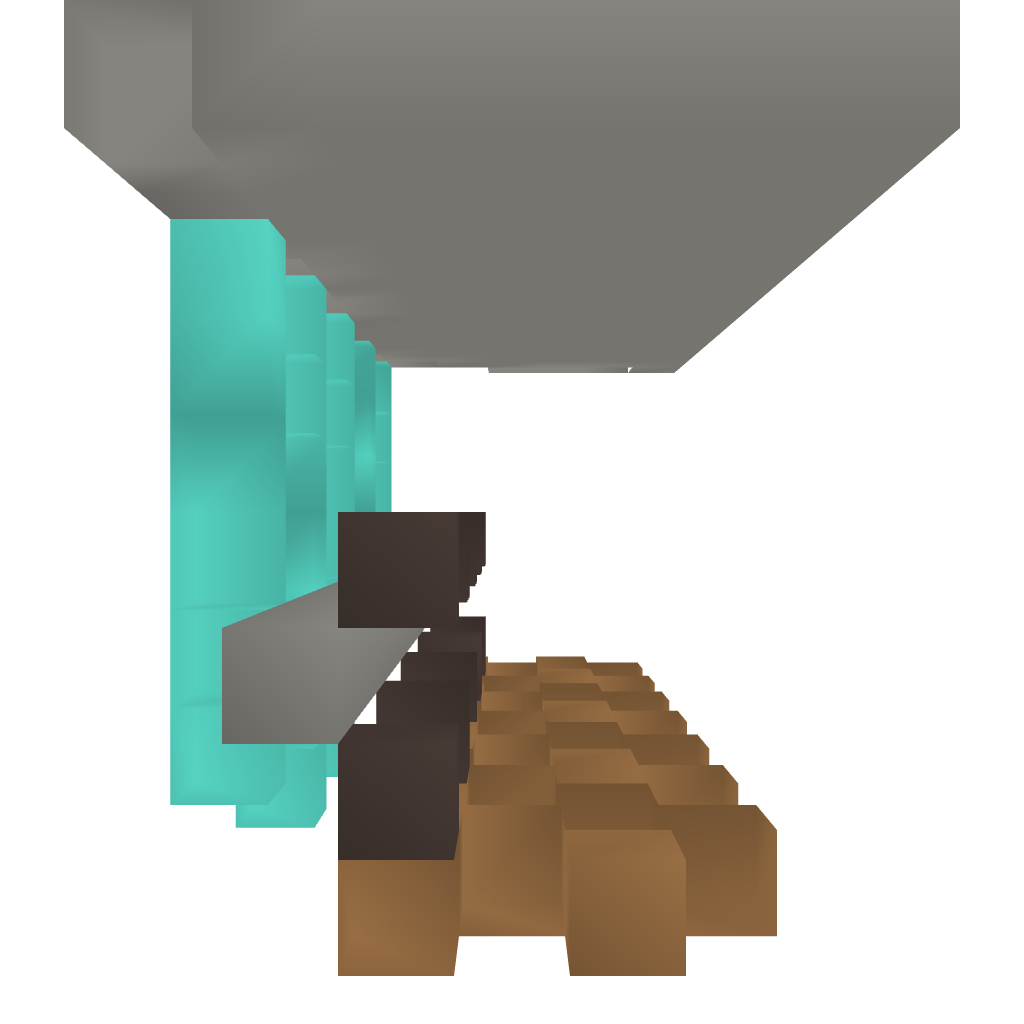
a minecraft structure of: White McDonalds